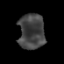
Tissue: prostate
Cell type: Myeloid cells
Senescence score: 0.2447
Nuclear area (px): 900
Mean DAPI intensity: 67.832